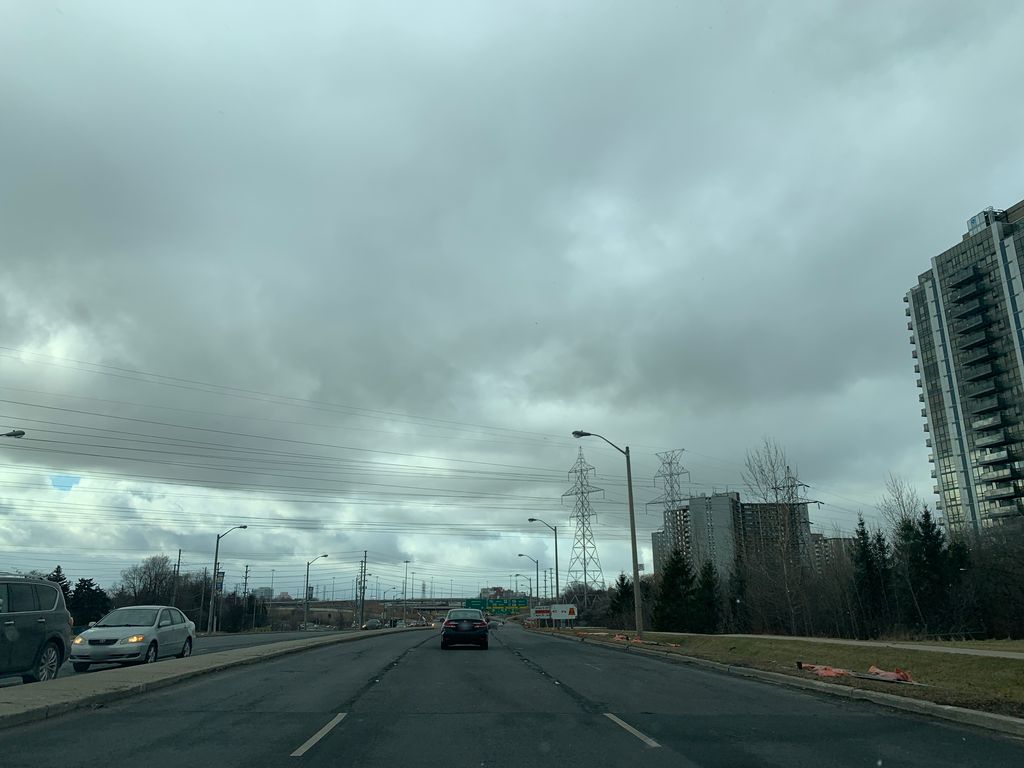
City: toronto